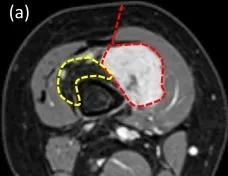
Surgical margin, macroscopic findings, and tumor histology. (a) The lesion was marginally resected (red dotted line) along the distal intermediate vastus muscle and its fascia (yellow dotted line).
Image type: radiology (mri)